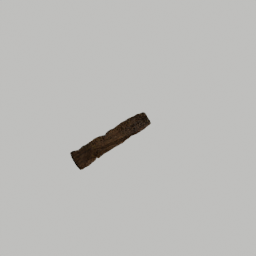
Label: architecture